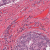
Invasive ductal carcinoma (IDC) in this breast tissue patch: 1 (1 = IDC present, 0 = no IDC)